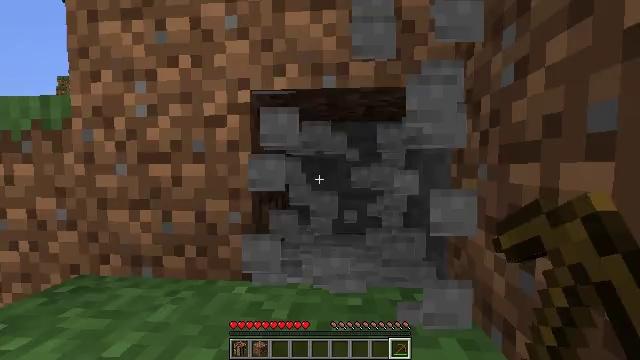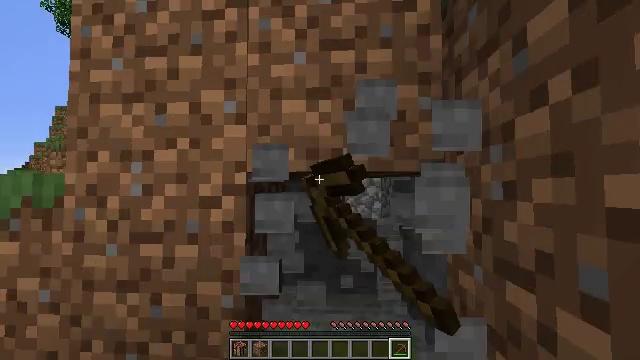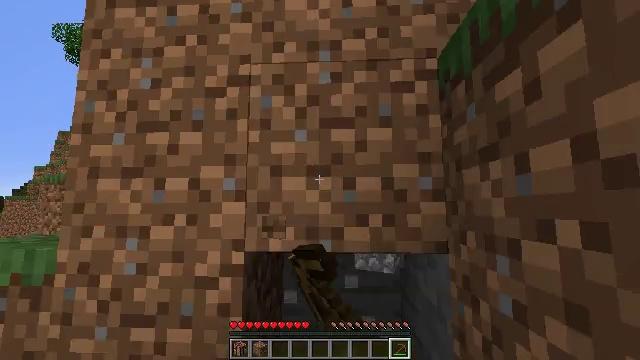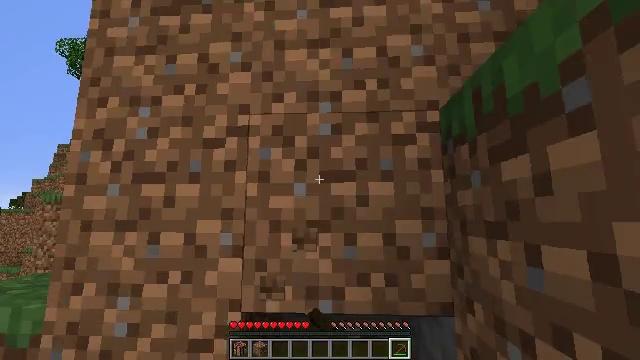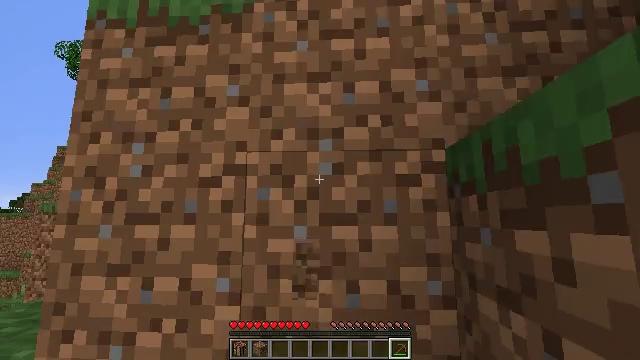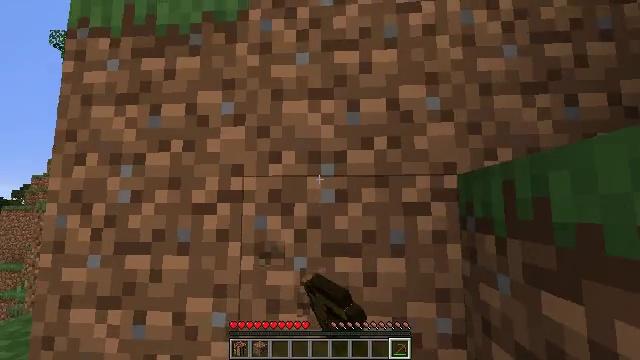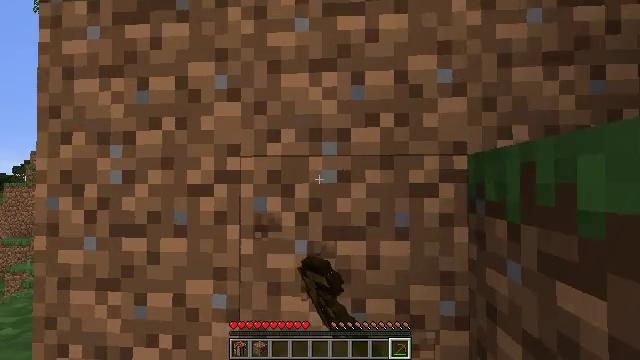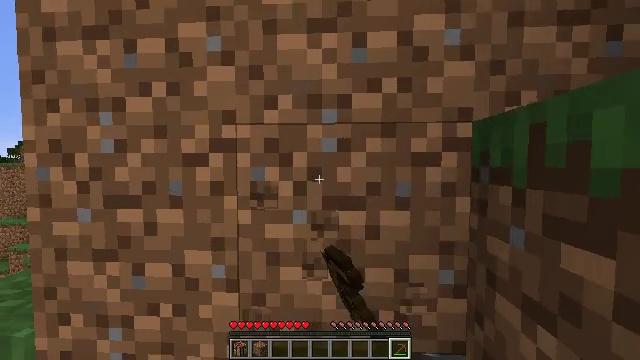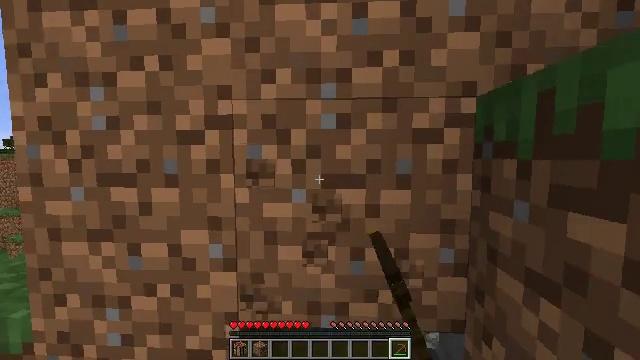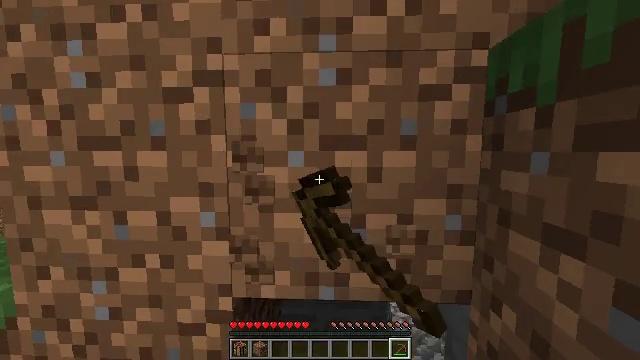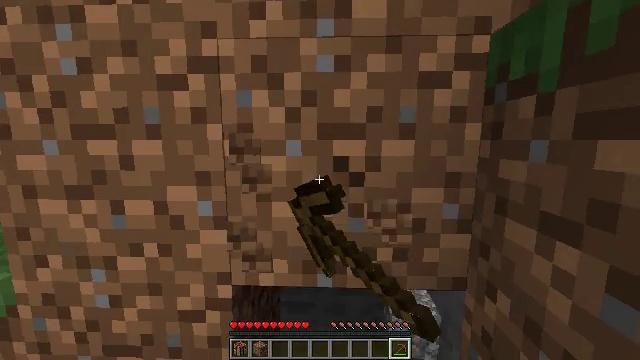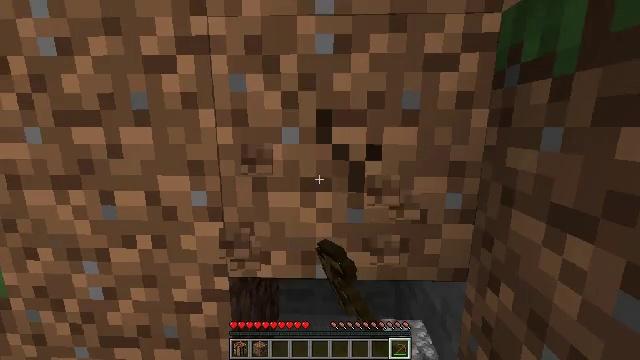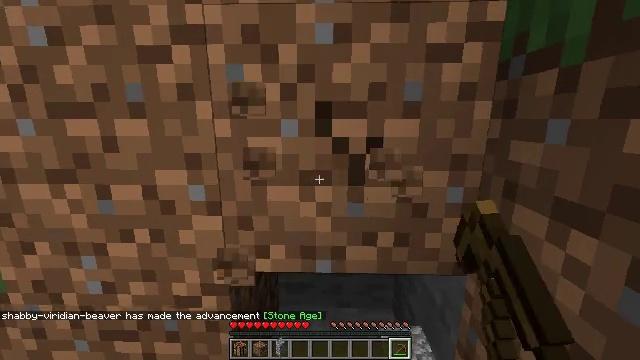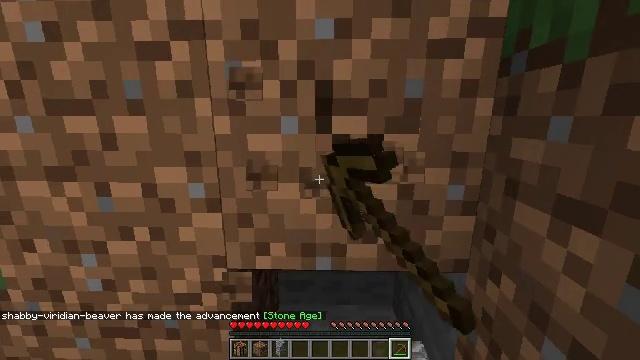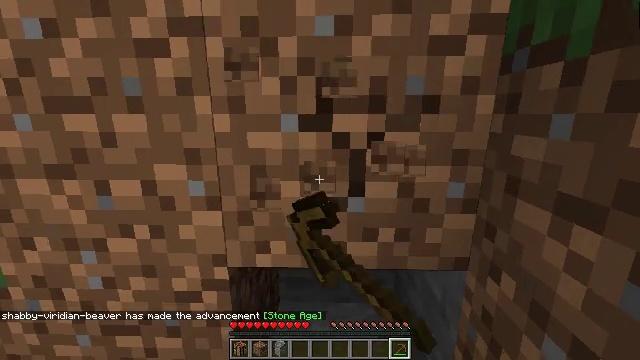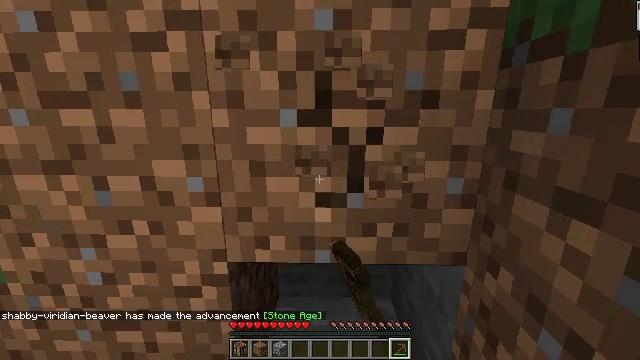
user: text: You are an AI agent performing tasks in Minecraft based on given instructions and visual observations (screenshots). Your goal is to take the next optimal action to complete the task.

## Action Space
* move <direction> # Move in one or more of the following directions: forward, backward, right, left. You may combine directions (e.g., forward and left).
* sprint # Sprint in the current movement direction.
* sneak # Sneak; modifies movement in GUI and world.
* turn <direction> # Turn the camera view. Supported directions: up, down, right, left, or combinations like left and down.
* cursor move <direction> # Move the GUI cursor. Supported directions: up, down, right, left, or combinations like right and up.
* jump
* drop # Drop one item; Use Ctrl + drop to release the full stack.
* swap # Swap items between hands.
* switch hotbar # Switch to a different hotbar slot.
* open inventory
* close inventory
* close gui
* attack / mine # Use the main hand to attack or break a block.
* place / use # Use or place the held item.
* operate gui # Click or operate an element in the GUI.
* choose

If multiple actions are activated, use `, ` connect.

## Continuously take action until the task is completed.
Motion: motion action
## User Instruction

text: Mine dirt from the ground.
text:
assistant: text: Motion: move forward, turn right and up, attack / mine, jump
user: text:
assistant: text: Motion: move forward, turn up, attack / mine, jump
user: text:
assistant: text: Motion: move forward, turn up, attack / mine, jump
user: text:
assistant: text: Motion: move forward, attack / mine, jump
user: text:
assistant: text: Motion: move forward, turn down, attack / mine, jump
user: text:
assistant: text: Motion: turn down, attack / mine
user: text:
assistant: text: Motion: turn down, attack / mine
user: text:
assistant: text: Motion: turn down, attack / mine
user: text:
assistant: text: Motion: turn down, attack / mine
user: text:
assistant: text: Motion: turn down, attack / mine
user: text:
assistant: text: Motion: turn down, attack / mine
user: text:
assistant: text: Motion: turn down, attack / mine
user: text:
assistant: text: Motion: attack / mine
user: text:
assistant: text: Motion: attack / mine
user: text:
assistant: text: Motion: attack / mine
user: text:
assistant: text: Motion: attack / mine
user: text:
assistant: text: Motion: turn down, attack / mine
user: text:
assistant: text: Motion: attack / mine
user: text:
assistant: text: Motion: attack / mine
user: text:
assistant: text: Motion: attack / mine
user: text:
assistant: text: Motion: attack / mine
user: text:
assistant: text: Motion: attack / mine
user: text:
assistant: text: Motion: attack / mine
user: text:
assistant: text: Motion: attack / mine
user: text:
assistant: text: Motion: attack / mine
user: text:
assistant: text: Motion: attack / mine
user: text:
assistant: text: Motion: attack / mine
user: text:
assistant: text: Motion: attack / mine